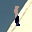
Label: 1